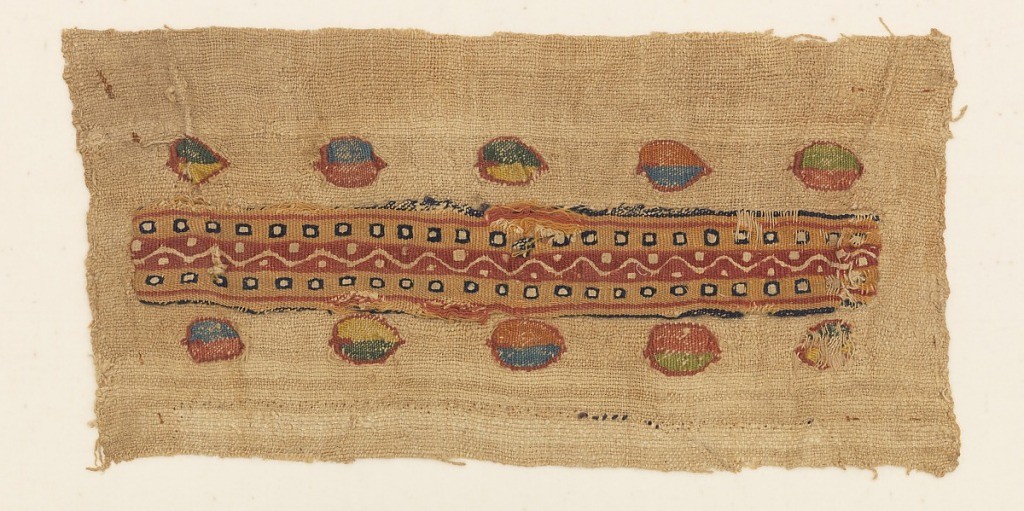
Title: Textile
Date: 400–600
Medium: linen, s-spun wool Technique: plain weave with discontinuous wefts (tapestry), slit weave
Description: Coptic woven linen textile showing five small inwoven polychrome tapestry ovals on either side of a narrow tapestry woven band, appliquéd to the foundation fabric. The ovals are each rimmed in red. The band has a red center with undyed angular serpentine and dots; each side is yellow and contains a row of undyed squares rimmed in blue. Narrow red and blue borders complete the band.